Field crop: maize
Growth stage: 2
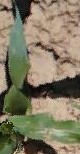
Species: maize